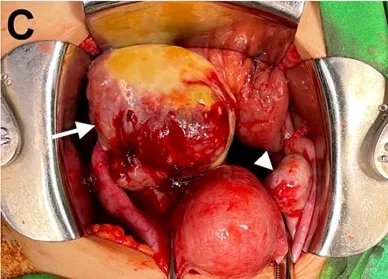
(C) Enlarged right ovary (arrow) and normal ovary (arrowhead) noted during operation.
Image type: medical_photograph (other_medical_photograph)